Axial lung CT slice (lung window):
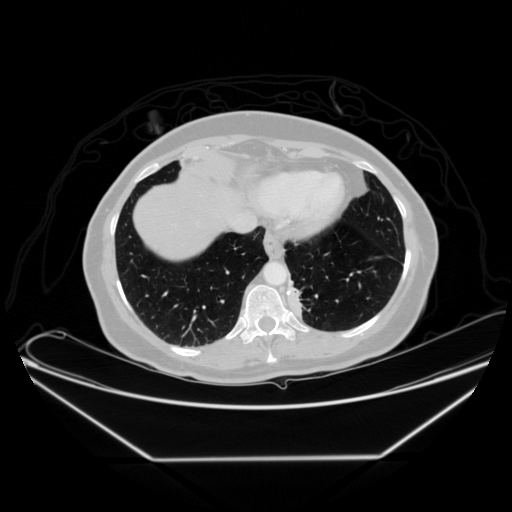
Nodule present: no